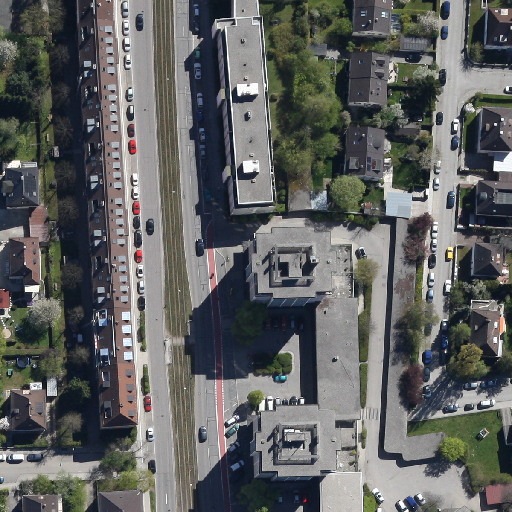
Referring expression: light-duty vehicle driving on the road